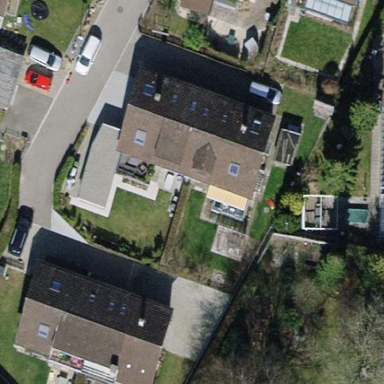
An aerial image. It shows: Semi-detached house with gabled roof.